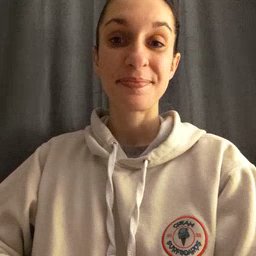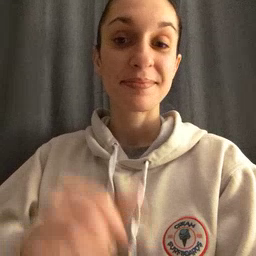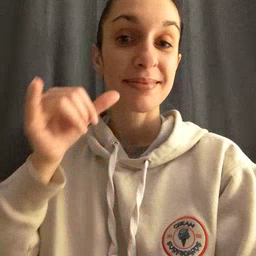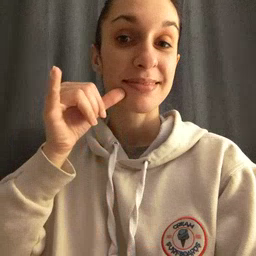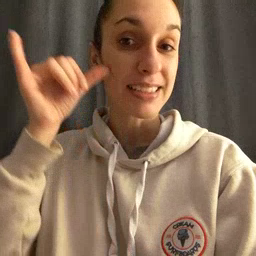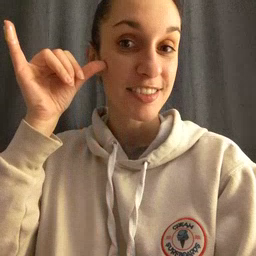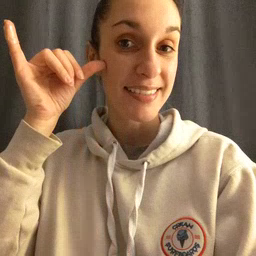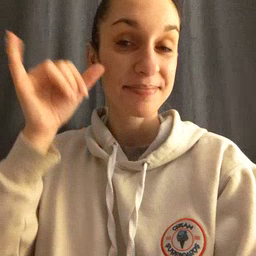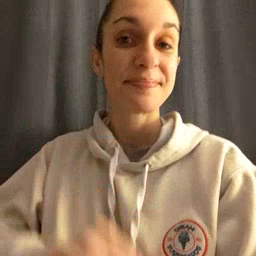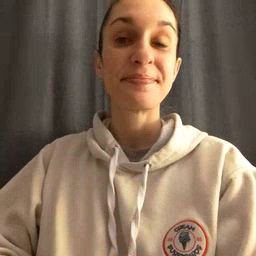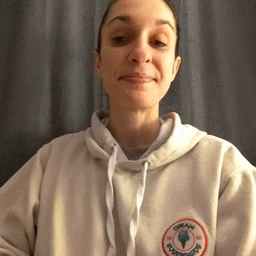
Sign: yesterday